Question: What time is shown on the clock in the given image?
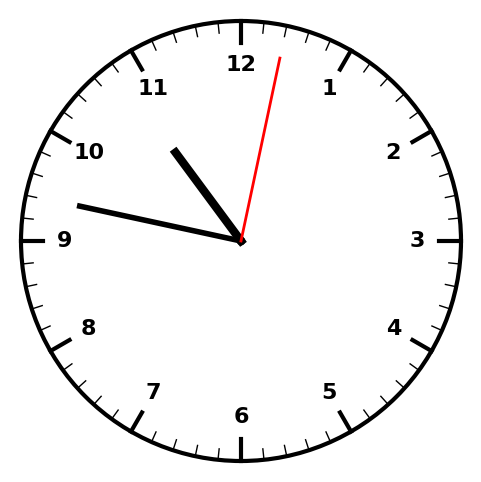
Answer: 10:47:02